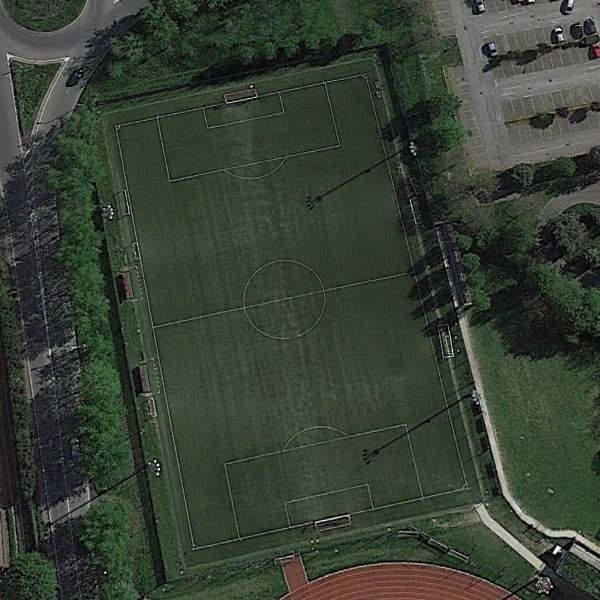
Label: Playground